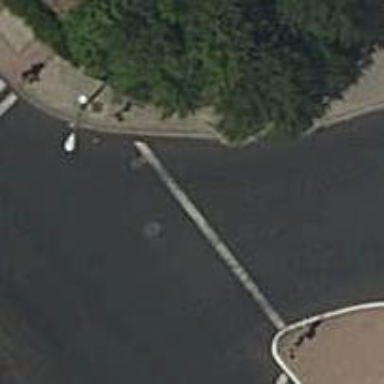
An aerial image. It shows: Circular junction on tertiary road.